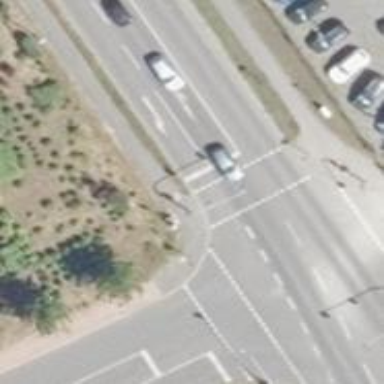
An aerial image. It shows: Road crossing with traffic signals.